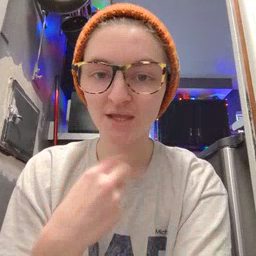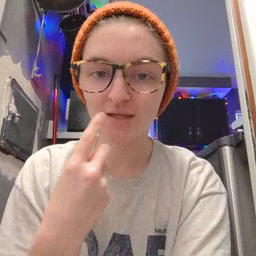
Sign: mouth